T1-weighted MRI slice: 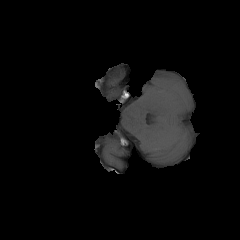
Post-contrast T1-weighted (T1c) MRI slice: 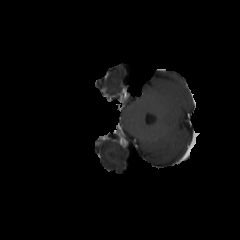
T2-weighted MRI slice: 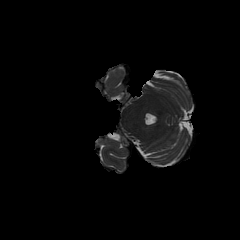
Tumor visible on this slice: no